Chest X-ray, PA view. Patient: 56 years old, sex M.
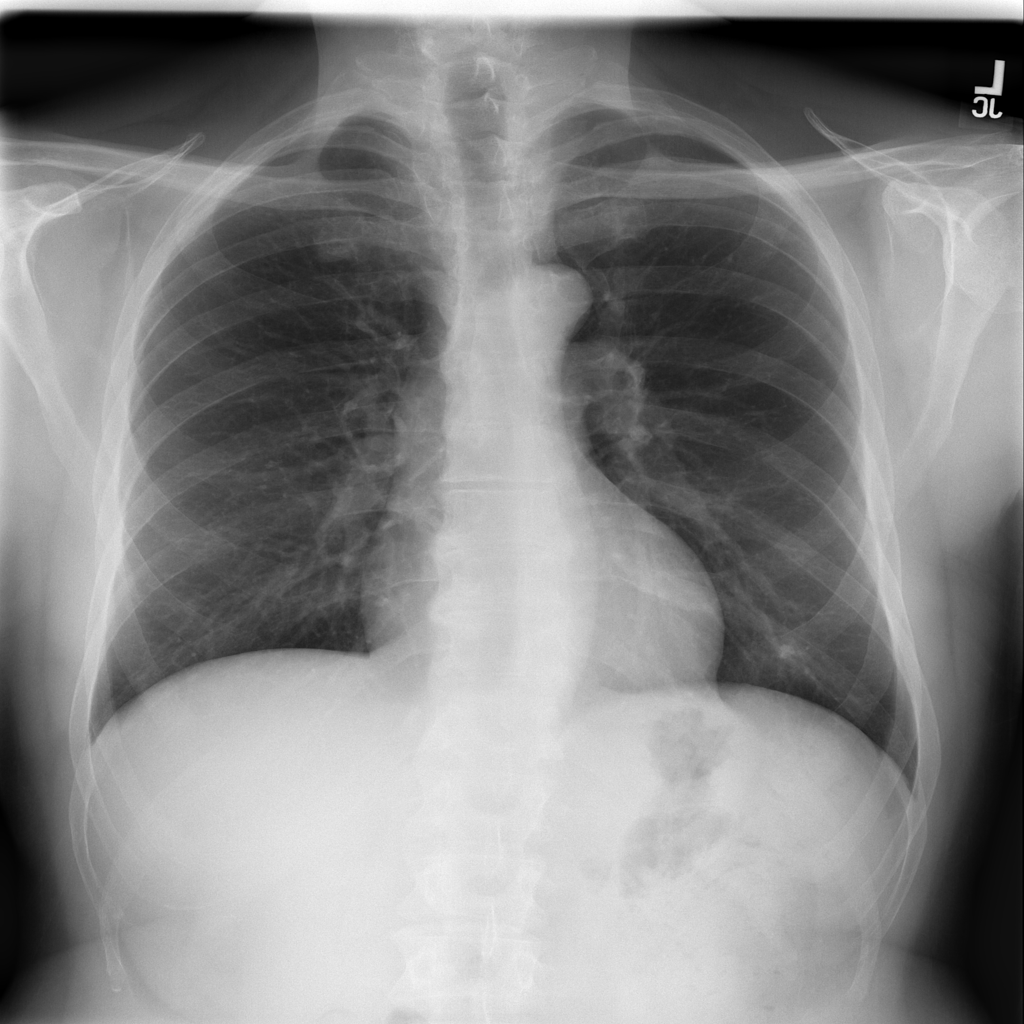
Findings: Mass